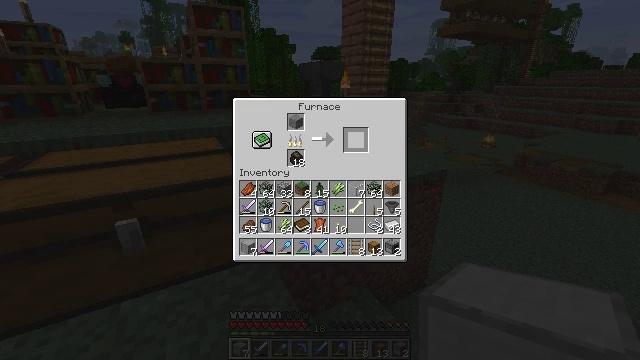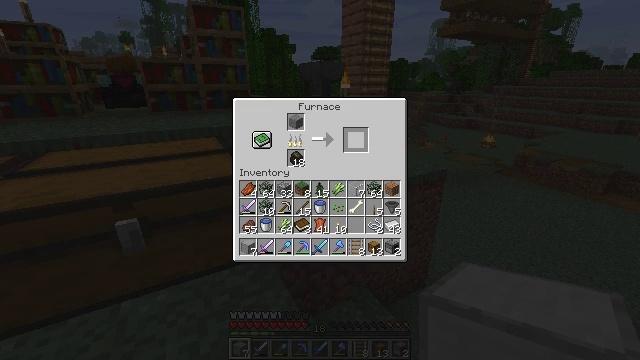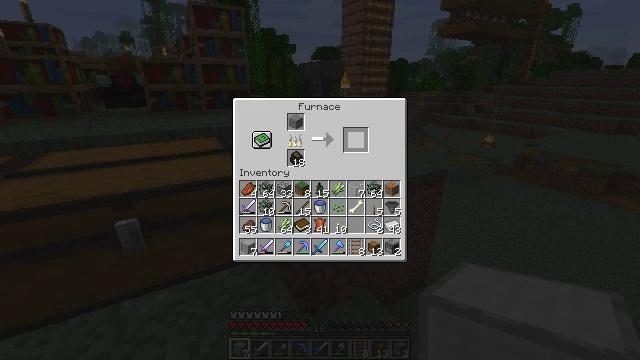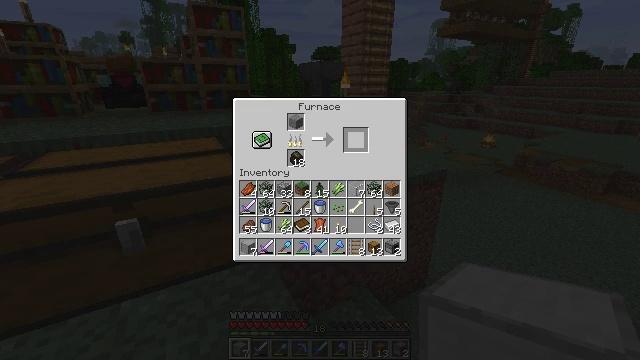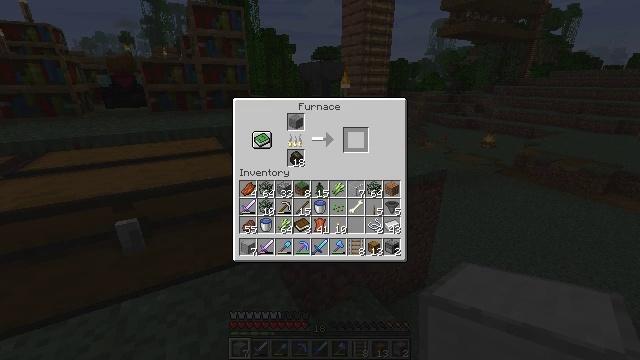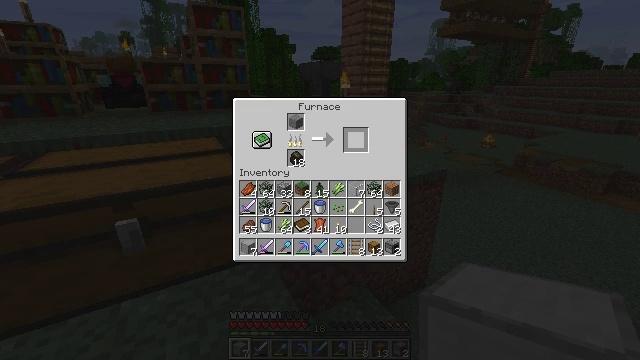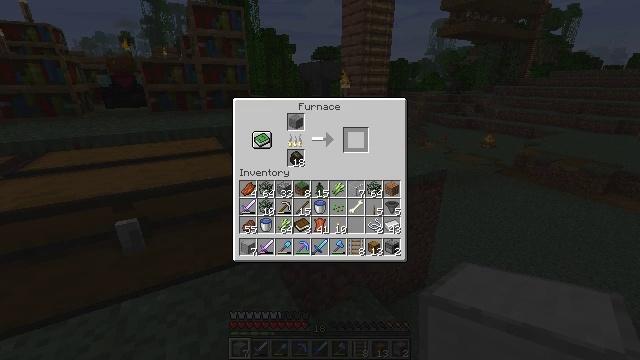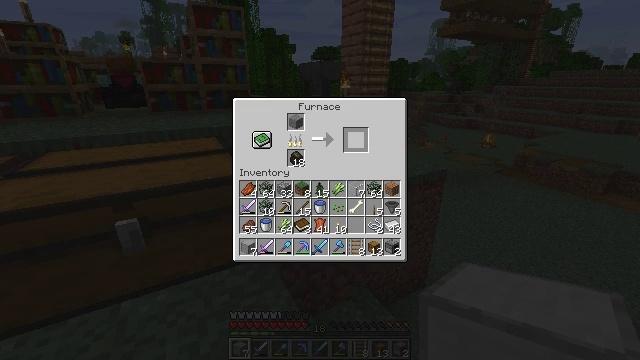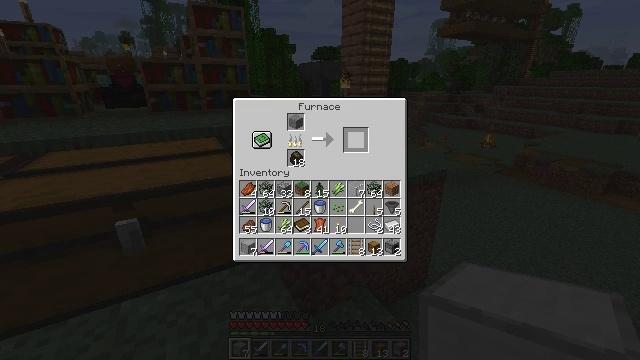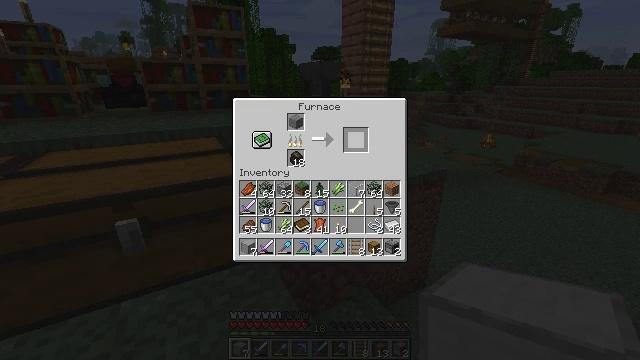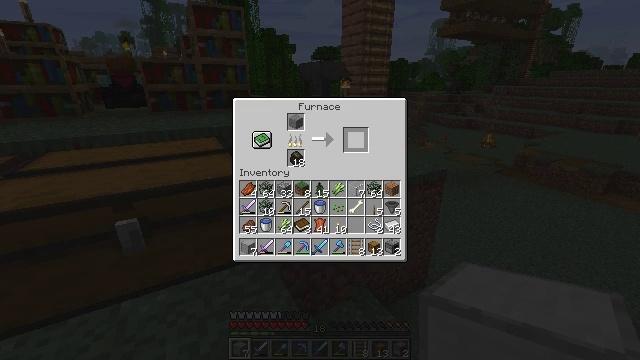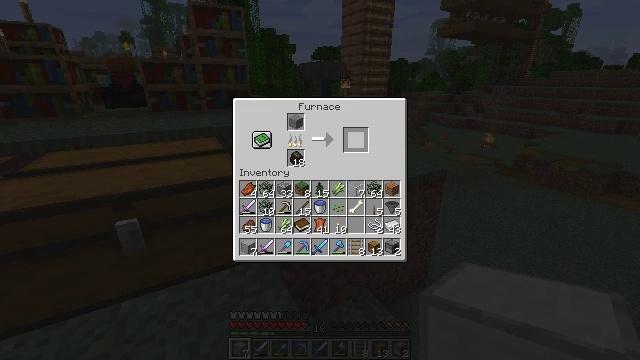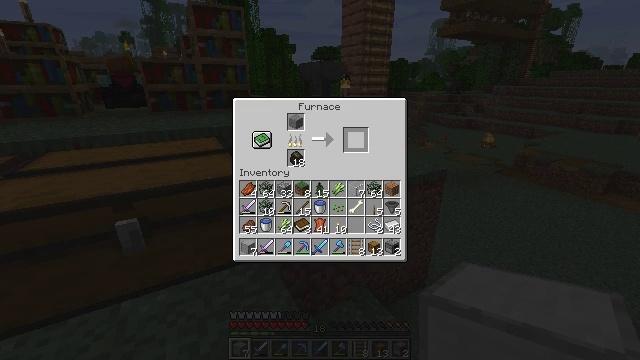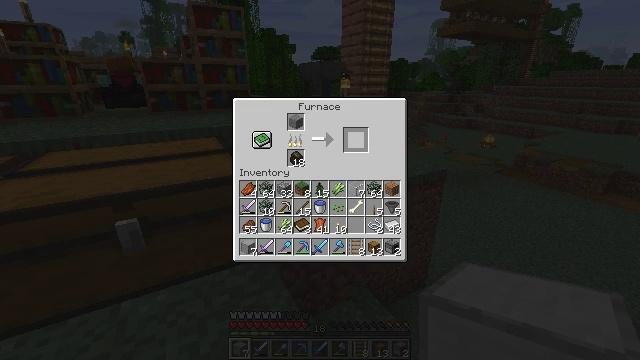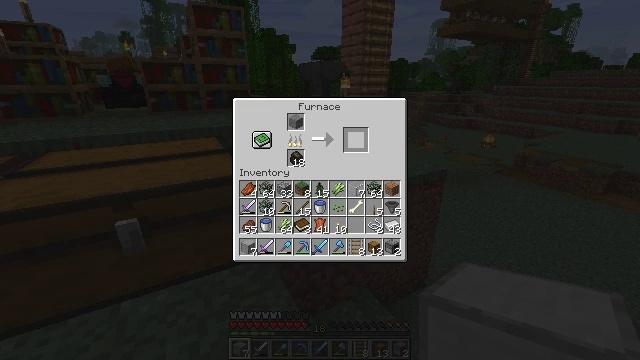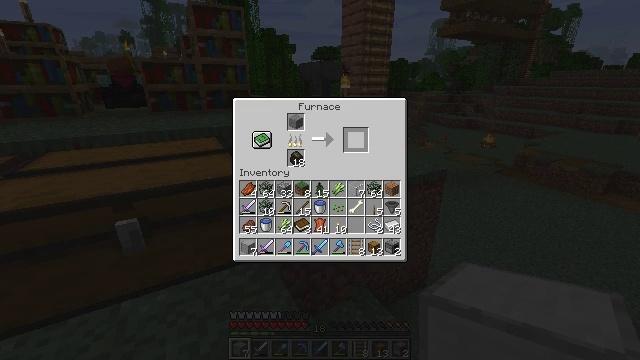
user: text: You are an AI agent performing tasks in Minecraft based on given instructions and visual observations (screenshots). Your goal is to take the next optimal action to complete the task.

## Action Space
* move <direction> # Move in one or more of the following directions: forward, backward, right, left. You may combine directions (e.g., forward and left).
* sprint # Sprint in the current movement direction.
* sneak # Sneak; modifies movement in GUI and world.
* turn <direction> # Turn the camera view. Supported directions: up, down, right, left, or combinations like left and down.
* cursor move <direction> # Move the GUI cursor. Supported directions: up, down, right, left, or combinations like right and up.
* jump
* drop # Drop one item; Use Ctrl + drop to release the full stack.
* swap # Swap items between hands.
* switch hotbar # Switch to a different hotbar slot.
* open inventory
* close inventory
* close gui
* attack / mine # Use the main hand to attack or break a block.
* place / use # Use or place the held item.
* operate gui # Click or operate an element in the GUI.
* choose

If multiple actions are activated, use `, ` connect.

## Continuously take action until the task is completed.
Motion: motion action
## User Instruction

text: Craft a smooth stone.
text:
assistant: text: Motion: no_op
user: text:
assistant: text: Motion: no_op
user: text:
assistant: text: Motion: no_op
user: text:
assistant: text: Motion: no_op
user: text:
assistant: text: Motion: no_op
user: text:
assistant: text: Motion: no_op
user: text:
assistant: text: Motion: no_op
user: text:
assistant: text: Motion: no_op
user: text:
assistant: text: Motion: no_op
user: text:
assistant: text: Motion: no_op
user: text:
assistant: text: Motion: no_op
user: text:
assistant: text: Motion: no_op
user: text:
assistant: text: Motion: no_op
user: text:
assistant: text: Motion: no_op
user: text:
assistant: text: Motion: no_op
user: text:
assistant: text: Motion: no_op
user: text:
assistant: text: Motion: no_op
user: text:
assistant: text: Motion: no_op
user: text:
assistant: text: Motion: no_op
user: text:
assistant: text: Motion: no_op
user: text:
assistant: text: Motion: no_op
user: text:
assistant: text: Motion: no_op
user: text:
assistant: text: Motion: no_op
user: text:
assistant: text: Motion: no_op
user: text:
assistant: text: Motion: no_op
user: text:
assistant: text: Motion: no_op
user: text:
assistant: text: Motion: no_op
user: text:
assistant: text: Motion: no_op
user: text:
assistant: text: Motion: no_op
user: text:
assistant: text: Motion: no_op